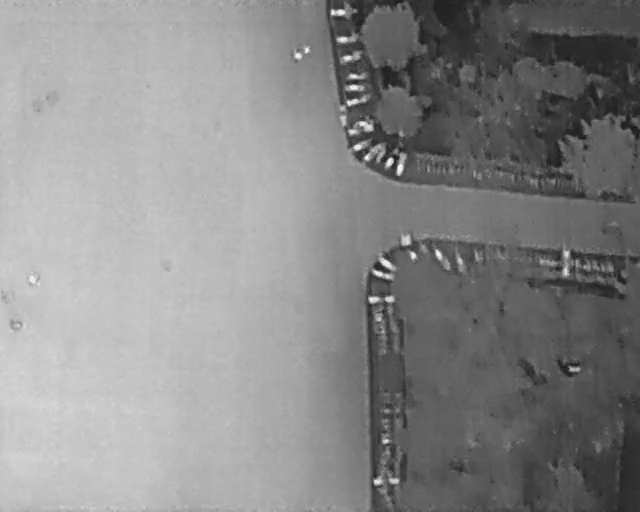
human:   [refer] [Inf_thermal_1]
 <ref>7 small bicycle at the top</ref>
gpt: <box>[[52, 0, 54, 5, 2], [53, 4, 55, 9, 175], [55, 12, 56, 17, 2], [55, 14, 56, 19, 2], [55, 16, 56, 22, 160], [56, 25, 57, 30, 153], [56, 28, 60, 30, 46]]</box>

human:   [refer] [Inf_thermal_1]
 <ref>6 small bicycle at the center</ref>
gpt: <box>[[60, 31, 64, 32, 11], [59, 30, 63, 31, 31], [58, 55, 60, 61, 2], [59, 51, 60, 56, 20], [58, 50, 62, 52, 120], [66, 49, 71, 51, 144]]</box>

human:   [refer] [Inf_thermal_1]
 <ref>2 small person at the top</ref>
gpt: <box>[[45, 9, 47, 11, 2], [46, 8, 48, 10, 2]]</box>